Question: I have a simple RabbitMQ test program that sends and then receives a message to a RabbitMQ server. I have two computers and I've found that whether or not my code works depends on which computer hosts the RabbitMQ server. Here is my situation (excuse my MS Paint):

1. If computer A hosts the server and runs the code, sending a message from A to A, it works.
2. If computer A hosts the server and my code runs on computer B, sending a message from B to A, it works.
3. If computer B hosts the server and my code runs on computer A, sending a message from A to B, I get an exception that says "None of the specified endpoints were reachable".
4. If computer B hosts the server and runs the code, sending a message from B to B, it works.
I can't figure out why scenario #3 doesn't work for me.
- - - -
My question, very generally is, what are some things that I should be looking for that might point to my problem? There must be some setting that is checked on computer A but is not checked on computer B. Computer B has the default installation of Erlang and RabbitMQ. I'm pretty sure computer A is also set to the defaults (I didn't install it as recently).
Please help.
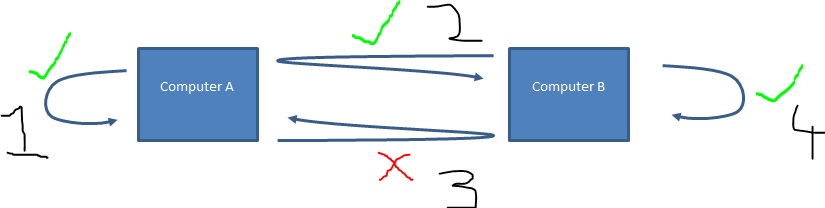
Answer: The issue is only evident when A tries to connect to B, so:
- 'nslookup b'- 'ping b'- 'telnet b 5672'
In summary, just strip it down to pure network checks (no RabbitMQ involved) and work from there.